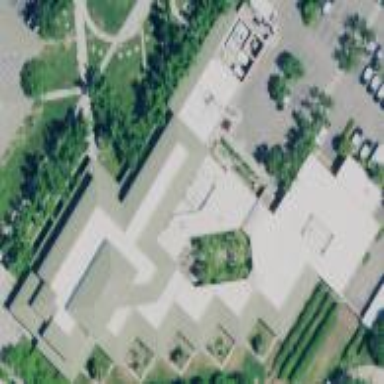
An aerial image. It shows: Police building.